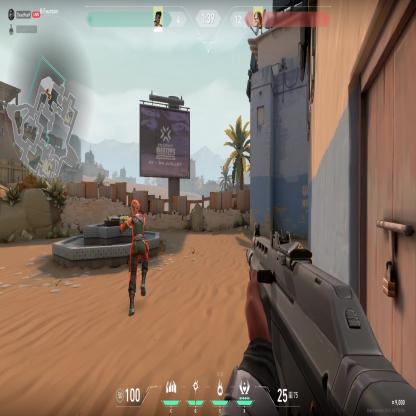
Label: enemy